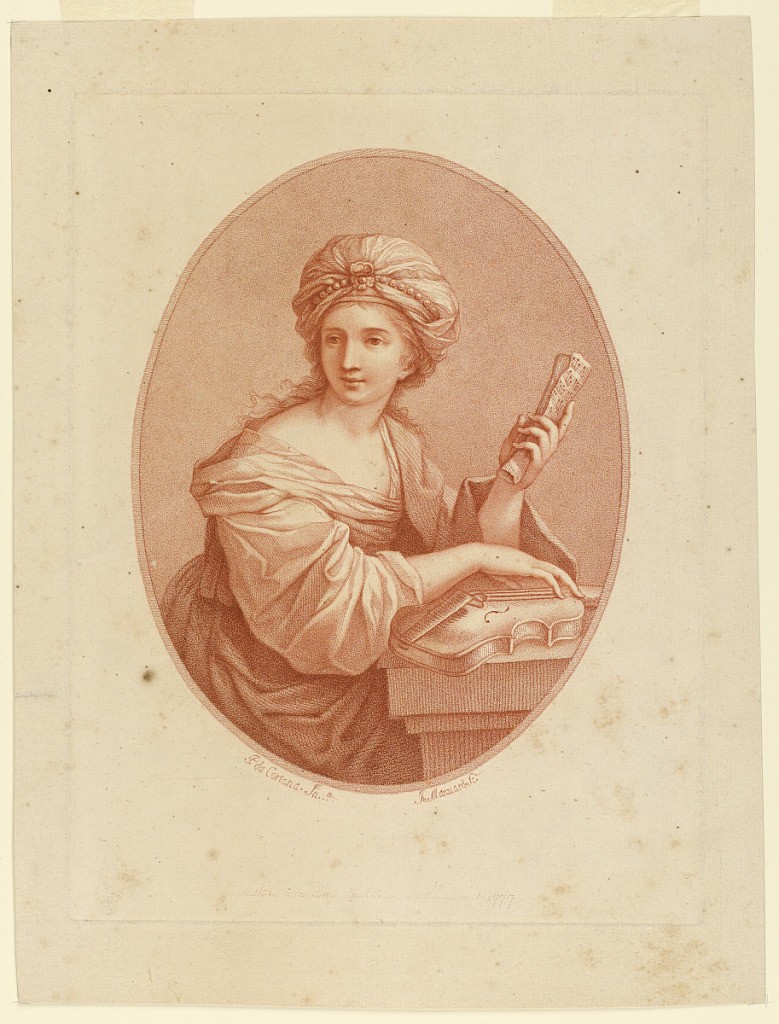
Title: Music
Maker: Robert Samuel Marcuard, British, 1756 - before 1788
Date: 1777
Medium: Engraving in sanguine ink on paper
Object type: Print
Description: A woman sits at a table, turned to the right but facing slightly left. A violin is beneath her right hand, and a sheet of music in her left.